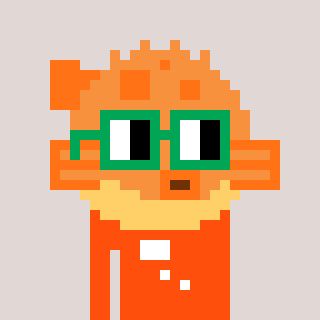
a pixel art character with square green glasses, a pufferfish-shaped head and a orange-colored body on a warm background